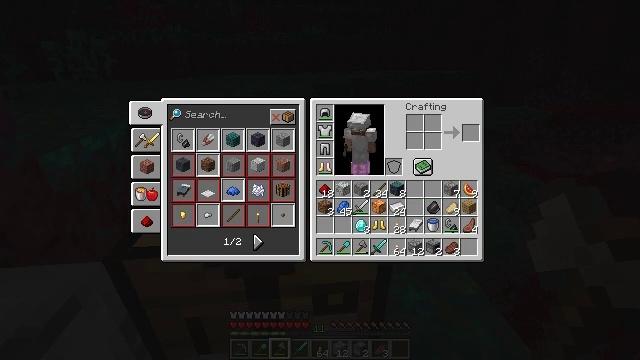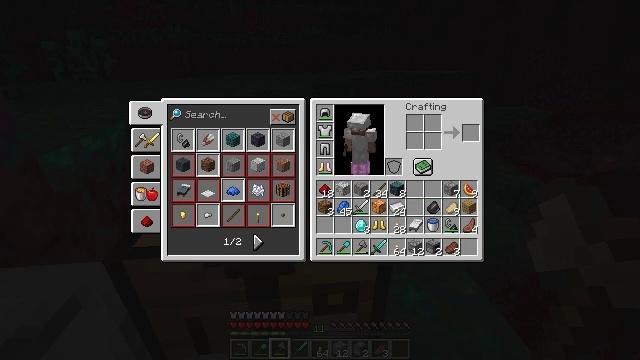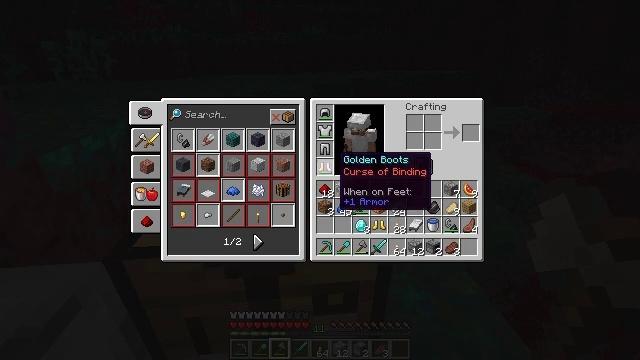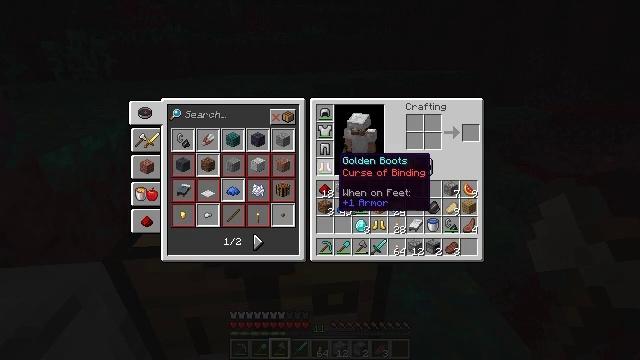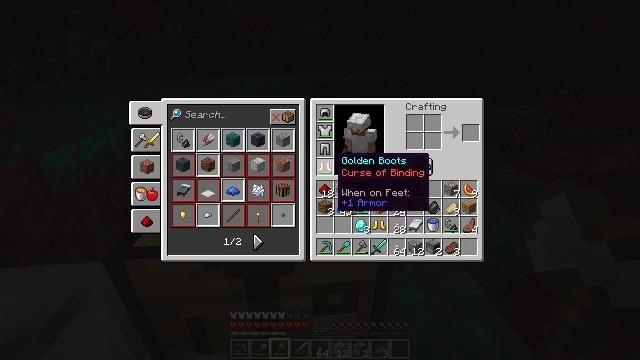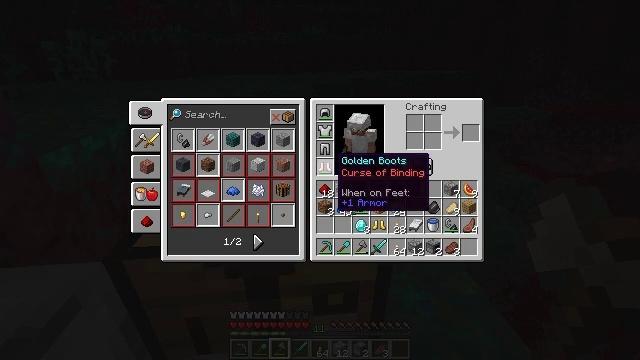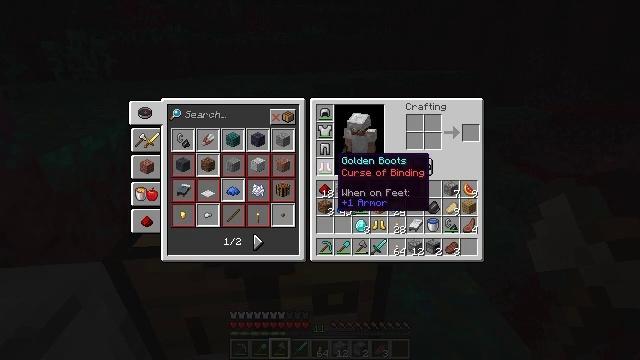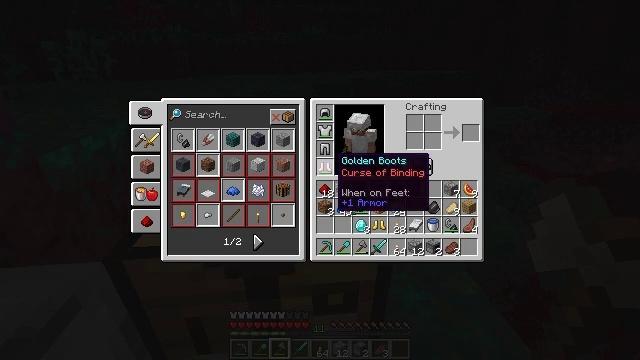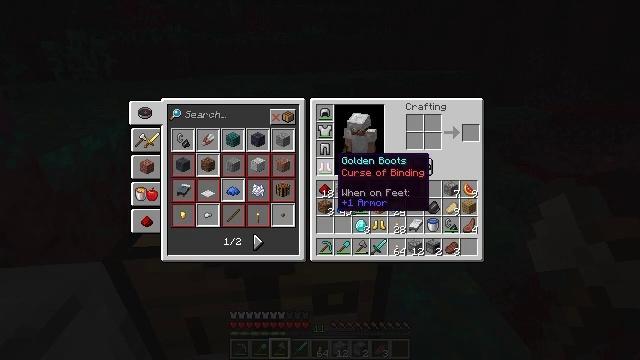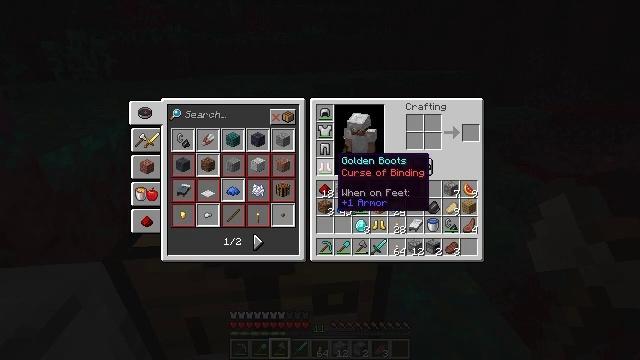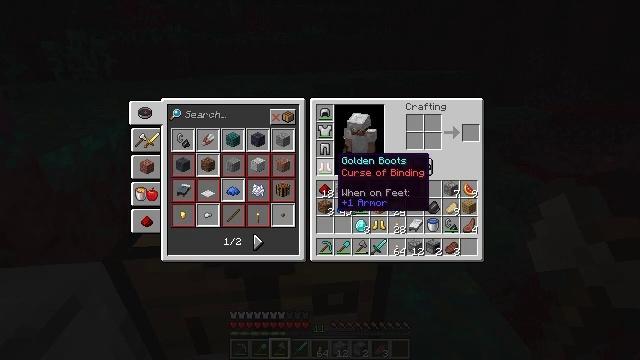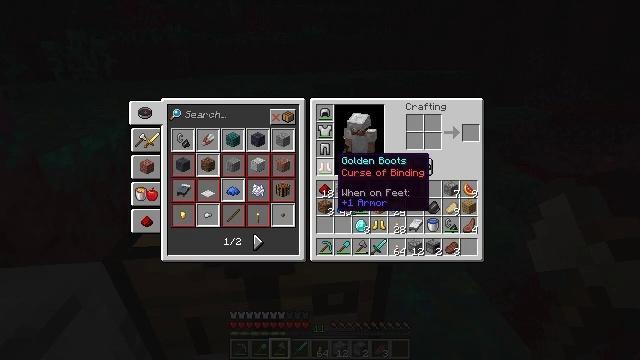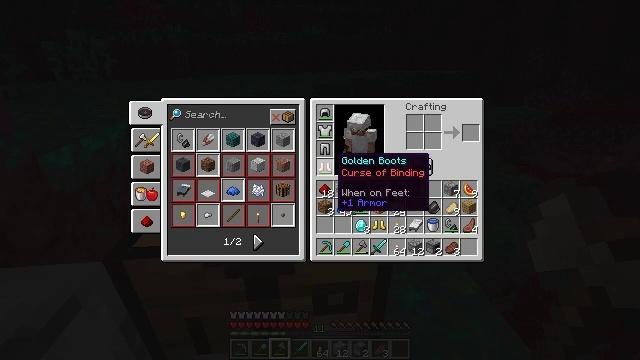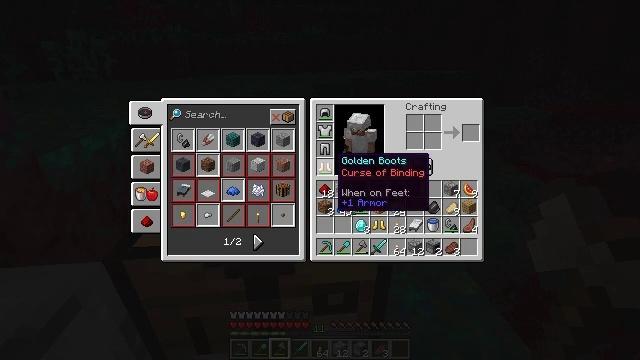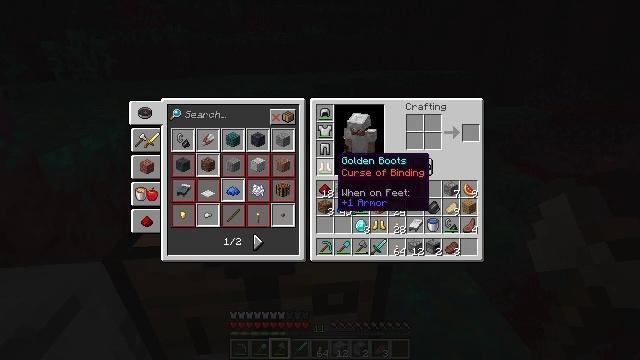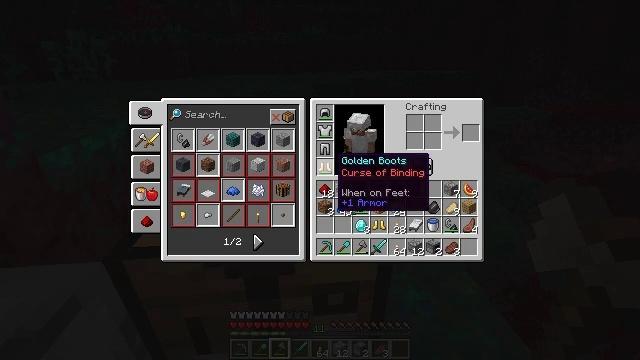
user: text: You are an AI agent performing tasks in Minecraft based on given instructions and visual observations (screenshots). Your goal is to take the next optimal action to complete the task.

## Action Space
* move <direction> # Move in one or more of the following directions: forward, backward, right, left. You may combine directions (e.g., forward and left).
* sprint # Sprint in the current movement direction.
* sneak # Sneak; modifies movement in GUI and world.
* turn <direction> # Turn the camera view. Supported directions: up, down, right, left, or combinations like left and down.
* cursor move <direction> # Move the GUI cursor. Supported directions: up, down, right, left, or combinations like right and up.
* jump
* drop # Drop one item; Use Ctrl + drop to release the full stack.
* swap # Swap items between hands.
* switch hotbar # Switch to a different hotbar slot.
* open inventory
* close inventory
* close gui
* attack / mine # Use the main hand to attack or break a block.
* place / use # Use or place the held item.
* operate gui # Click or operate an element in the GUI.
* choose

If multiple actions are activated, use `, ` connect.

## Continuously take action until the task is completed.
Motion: motion action
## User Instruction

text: Remove an iron sword from the inventory.
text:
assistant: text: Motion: no_op
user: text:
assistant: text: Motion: no_op
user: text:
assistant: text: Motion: no_op
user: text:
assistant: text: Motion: no_op
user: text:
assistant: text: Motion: no_op
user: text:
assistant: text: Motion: no_op
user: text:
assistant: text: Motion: no_op
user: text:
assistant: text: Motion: no_op
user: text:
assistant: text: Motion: no_op
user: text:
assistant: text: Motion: no_op
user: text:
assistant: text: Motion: no_op
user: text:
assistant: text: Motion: no_op
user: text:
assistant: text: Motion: no_op
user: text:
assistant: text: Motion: no_op
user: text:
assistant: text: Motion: no_op
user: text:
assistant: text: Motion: no_op
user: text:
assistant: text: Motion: no_op
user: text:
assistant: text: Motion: no_op
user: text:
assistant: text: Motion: cursor move right and down
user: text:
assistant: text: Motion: cursor move right and down
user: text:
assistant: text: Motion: cursor move right and down
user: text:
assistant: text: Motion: cursor move right
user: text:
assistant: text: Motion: no_op
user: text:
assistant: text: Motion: no_op
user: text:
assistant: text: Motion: no_op
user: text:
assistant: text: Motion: no_op
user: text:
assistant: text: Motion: no_op
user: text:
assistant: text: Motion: no_op
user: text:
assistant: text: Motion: no_op
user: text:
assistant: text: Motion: no_op